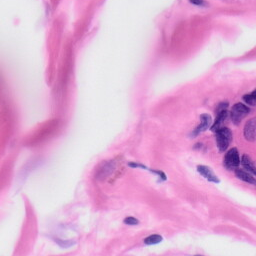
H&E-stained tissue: Skin